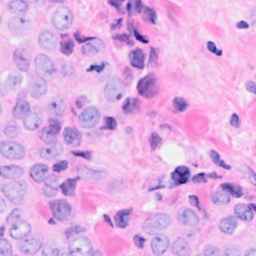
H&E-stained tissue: Breast